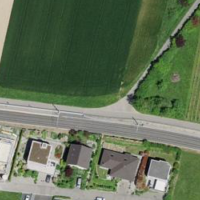
EUNIS habitat code: 52
Species observed at this site:
Prunus spinosa